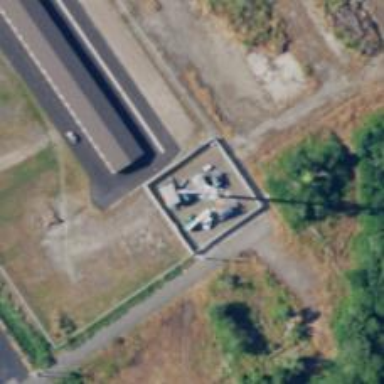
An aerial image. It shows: Mast tower used for communication.